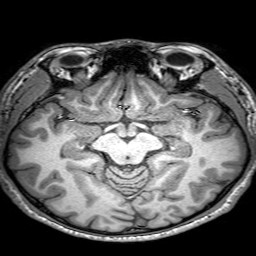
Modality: T1w
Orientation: coronal
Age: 18
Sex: male
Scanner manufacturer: philips
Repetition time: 0.008906 s
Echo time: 0.0046 s